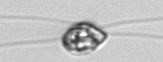
Label: flagellate_morphotype1